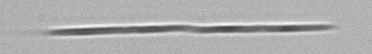
Label: Pseudo-nitzschia